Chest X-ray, AP view. Patient: 40 years old, sex M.
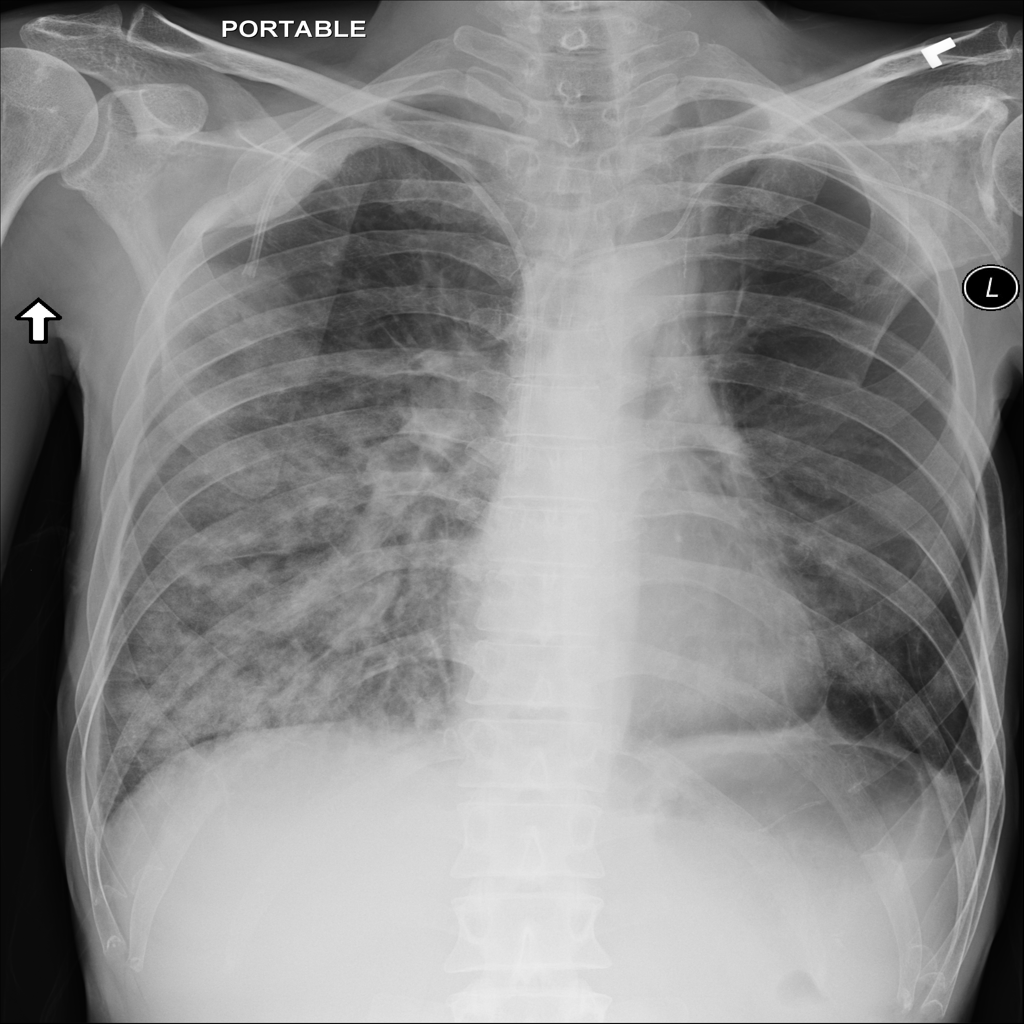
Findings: Infiltration